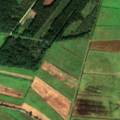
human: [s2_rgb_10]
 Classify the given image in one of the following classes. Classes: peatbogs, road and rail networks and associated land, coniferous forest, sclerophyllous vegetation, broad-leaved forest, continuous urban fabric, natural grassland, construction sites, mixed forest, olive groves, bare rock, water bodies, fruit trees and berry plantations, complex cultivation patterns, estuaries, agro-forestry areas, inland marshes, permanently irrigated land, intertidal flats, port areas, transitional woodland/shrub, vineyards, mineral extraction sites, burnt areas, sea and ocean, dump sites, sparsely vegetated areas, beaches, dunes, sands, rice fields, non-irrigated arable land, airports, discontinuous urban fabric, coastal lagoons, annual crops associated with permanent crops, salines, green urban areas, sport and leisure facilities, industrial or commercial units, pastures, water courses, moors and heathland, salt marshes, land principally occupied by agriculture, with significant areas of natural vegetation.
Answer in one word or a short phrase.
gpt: pastures, coniferous forest, mixed forest